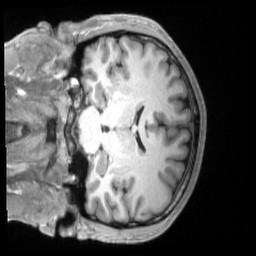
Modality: T1w
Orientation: coronal
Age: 40
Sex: male
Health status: ill
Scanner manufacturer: siemens
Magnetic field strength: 3 T
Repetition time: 2.2 s
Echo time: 0.00157 s